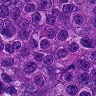
Metastatic tissue present: yes